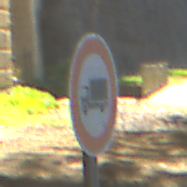
Verkehrszeichen: VerbotFuerKraftfahrzeugeUeberDreiKommaFuenfTonnen
Umgebung: Outdoor, Urban
Tageszeit: Midday
Wetter: Clear
Licht: Natural
Jahreszeit: NotSpecified
Kontrast: LowContrast